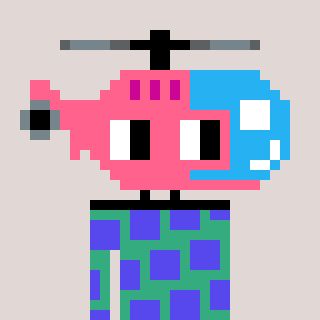
a pixel art character with square pink glasses, a helicopter-shaped head and a teal-colored body on a warm background